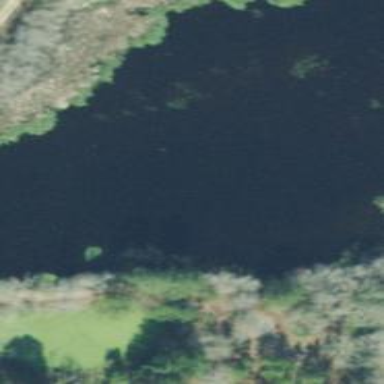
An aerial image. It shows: Serene pond surrounded by nature.